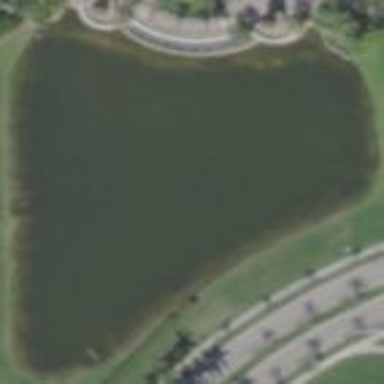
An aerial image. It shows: Serene pond surrounded by nature.